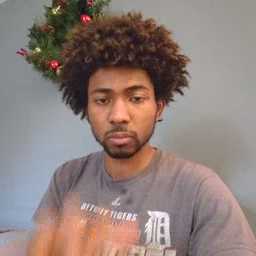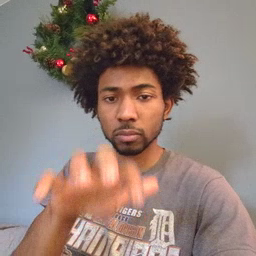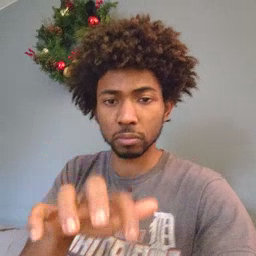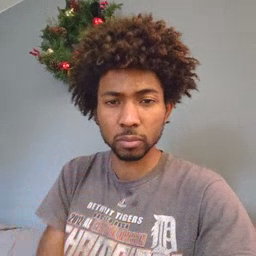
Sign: alligator